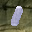
Label: 1